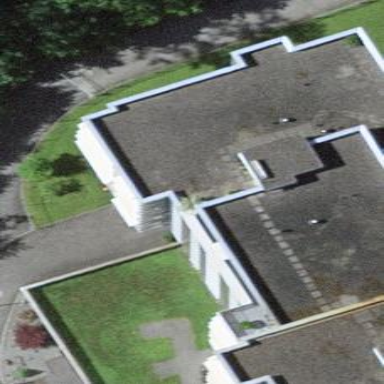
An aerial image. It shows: Residential building.